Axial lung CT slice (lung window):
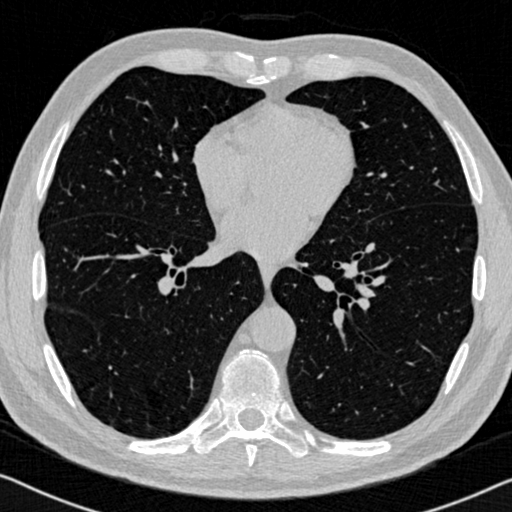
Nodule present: no